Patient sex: F
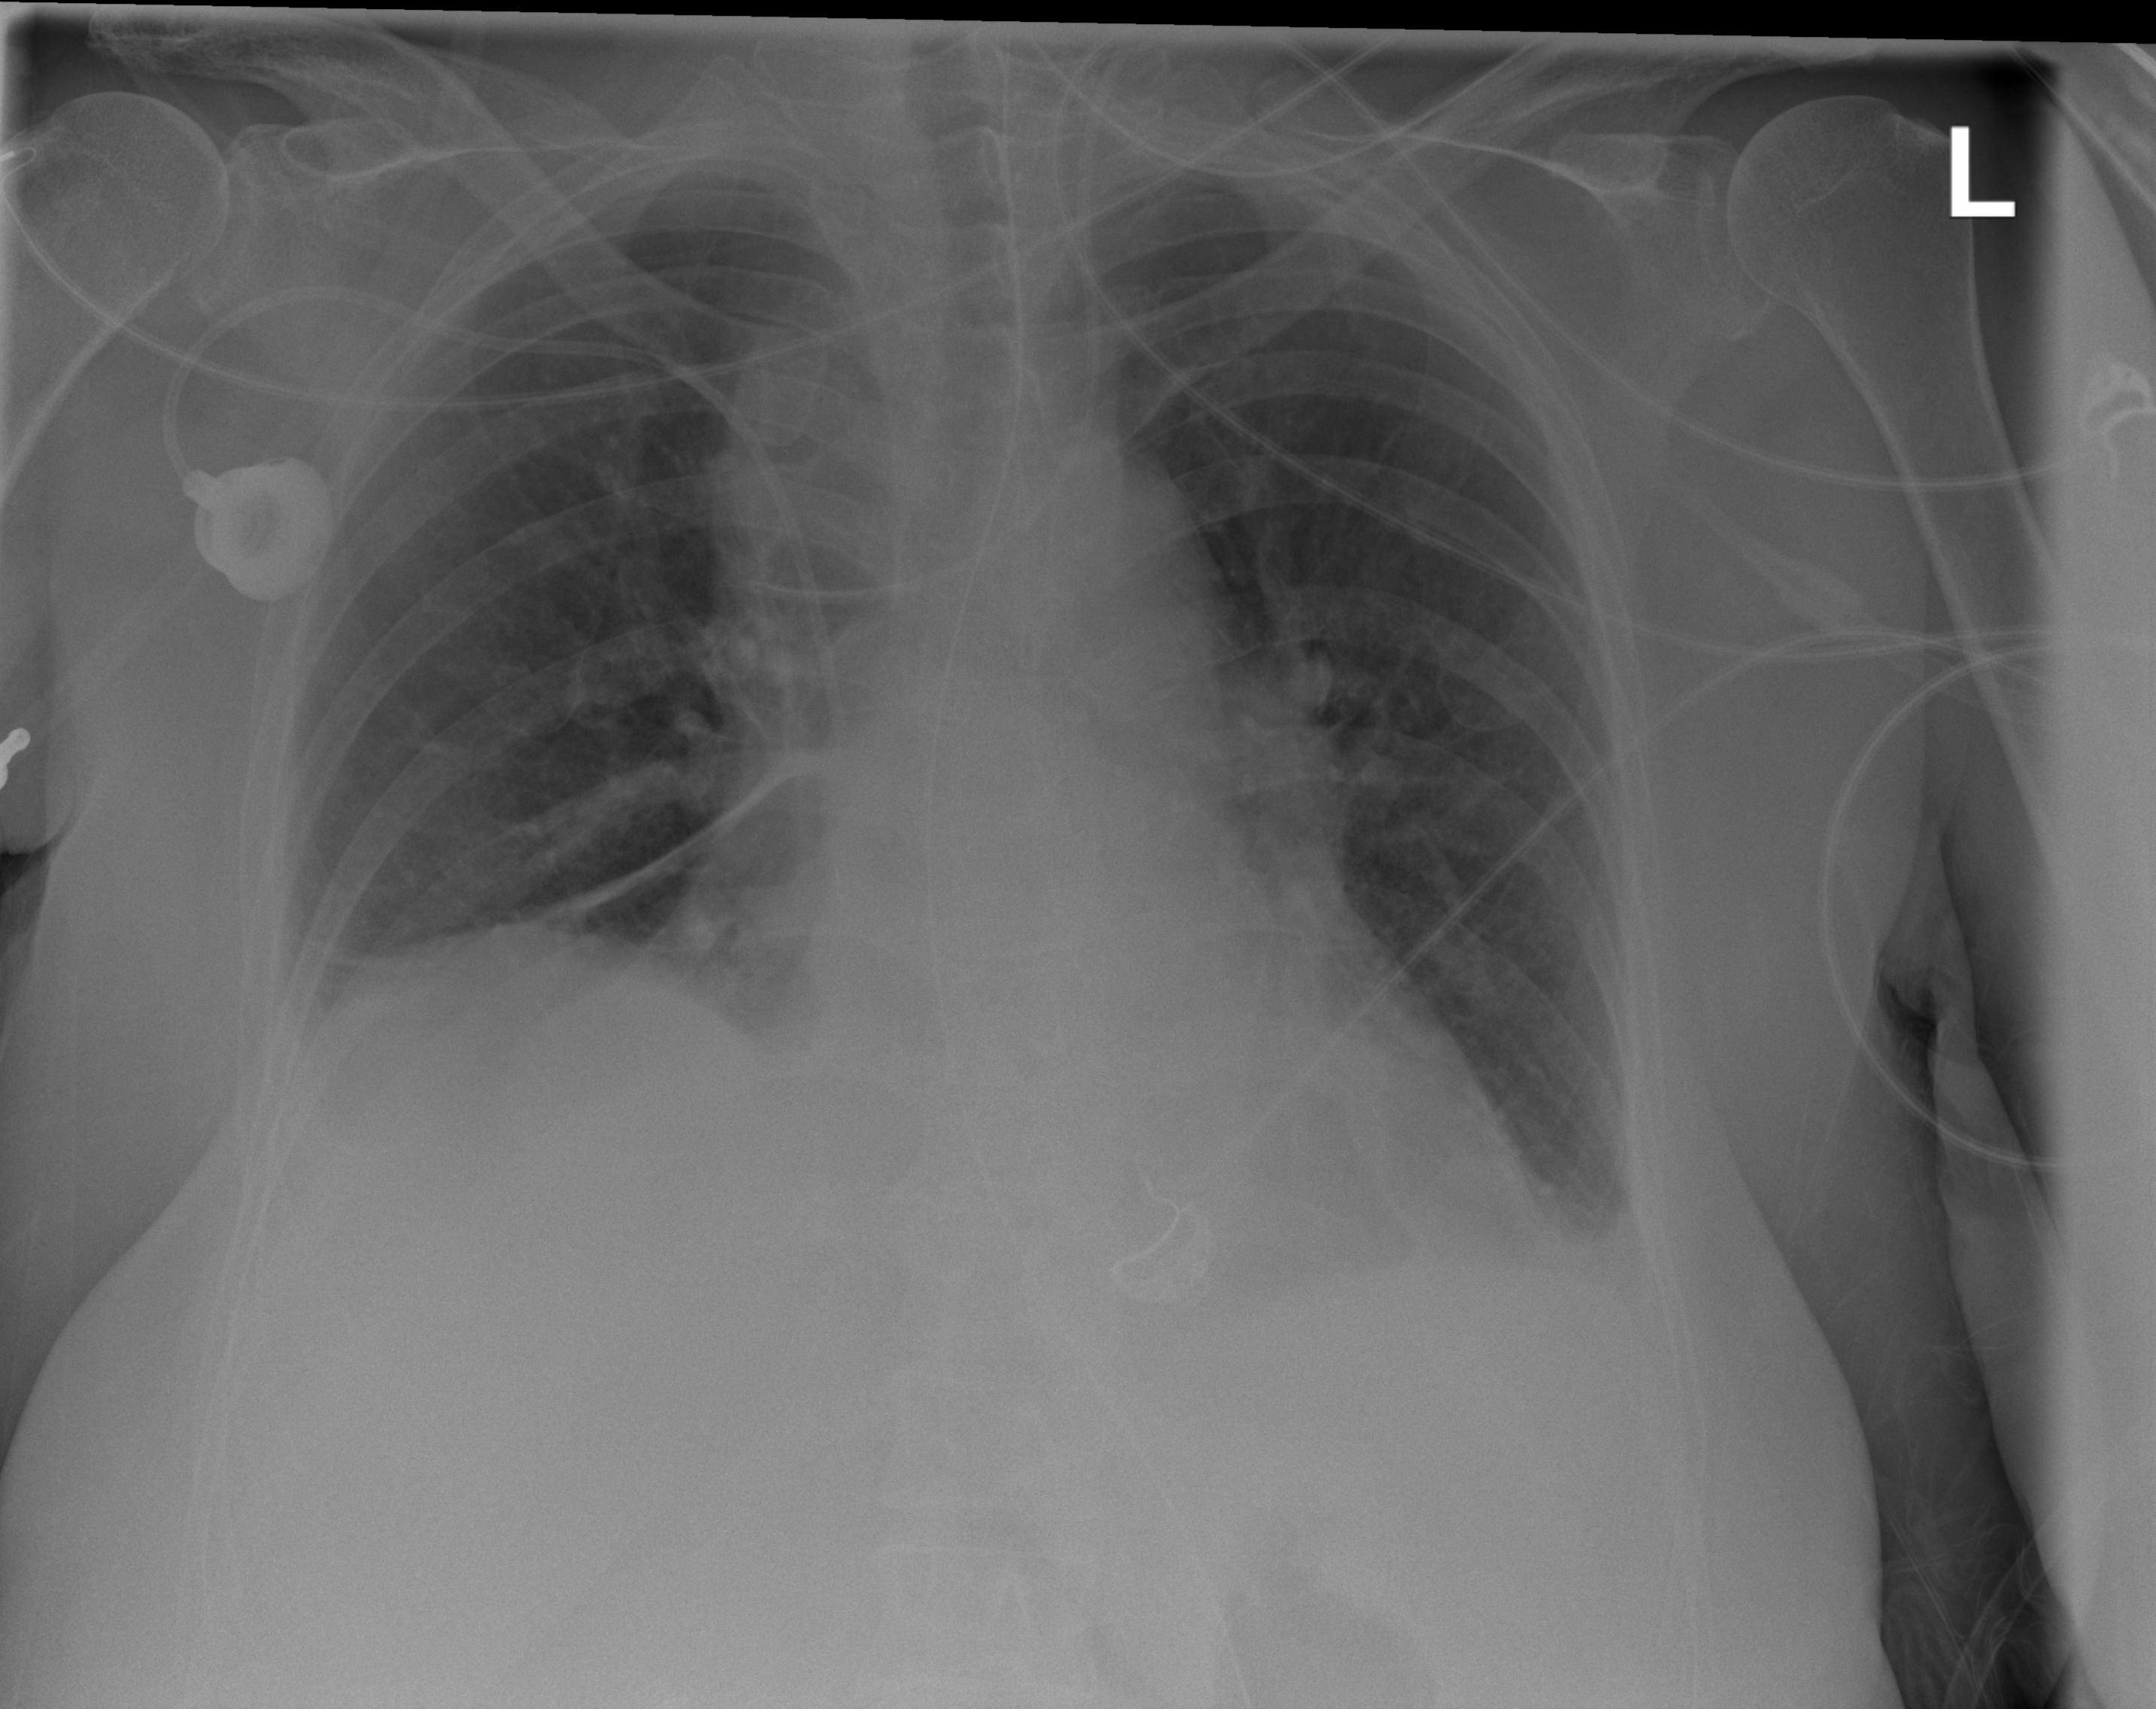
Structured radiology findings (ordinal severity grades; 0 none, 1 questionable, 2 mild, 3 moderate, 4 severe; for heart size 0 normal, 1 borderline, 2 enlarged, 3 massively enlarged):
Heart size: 0
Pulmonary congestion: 0
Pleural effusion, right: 2
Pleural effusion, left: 2
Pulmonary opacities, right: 0
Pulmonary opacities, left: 0
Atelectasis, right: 2
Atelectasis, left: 2